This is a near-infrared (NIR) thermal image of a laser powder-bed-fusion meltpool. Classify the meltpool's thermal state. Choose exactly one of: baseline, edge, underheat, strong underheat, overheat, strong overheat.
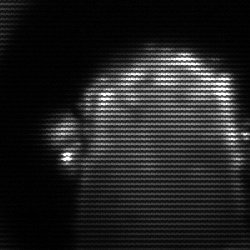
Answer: baseline